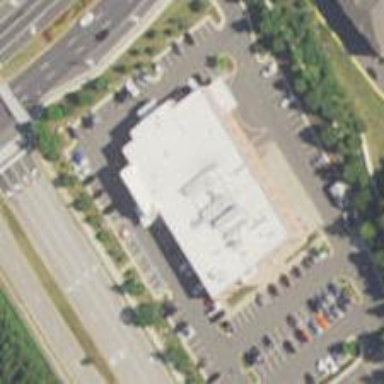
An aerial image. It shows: Clinic building providing healthcare services.